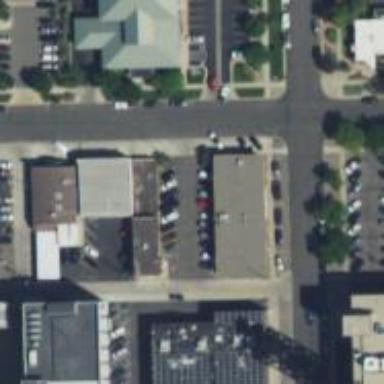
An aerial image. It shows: Parking space.